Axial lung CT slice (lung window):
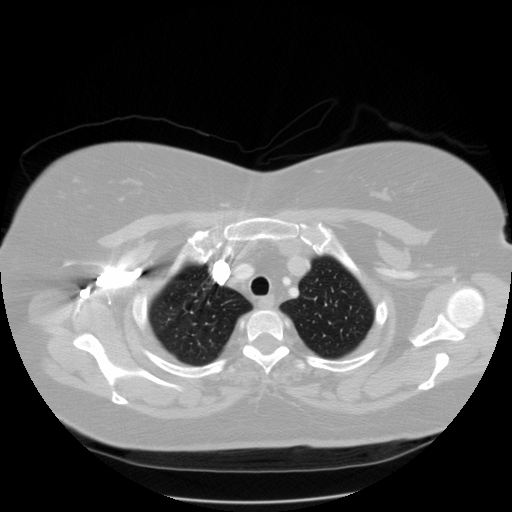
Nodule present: no